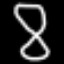
Label: hourglass